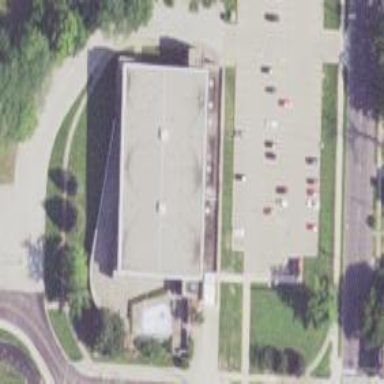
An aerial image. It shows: Civic building located within sports center. The center offers swimming facilities.